Question: I've come up against a wall, and believe I am missing something quite simple.
I have a list that contains results from multiple wilcoxon tests (with Bonferroni corrections) and would like to produce a similar-looking table to the output of the Dunnett's test using 'multcomp' (i.e., with no row numbers showing up and nicely spaced).

When I print it as a dataframe, the row numbers show up and the text values in the columns are right-justified.
The list is created by:
> '''
for (i in 2:length(split.set)) {
wrs.mod <- suppressWarnings(wilcox.test(split.set[[1]]$VALUE, split.set[[i]]$VALUE))
stn.results[i - 1] <- as.character(unique(split.set[[i]]$TREATMENT))
stat.results[i - 1] <- as.numeric(wrs.mod$statistic)
p.results[i - 1] <- signif(wrs.mod$p.value, 3)
if (wrs.mod$p.value < 0.05/(length(split.set) - 1)) sig.results[i - 1] <- "*" else sig.results[i - 1] <- NA
}
wrs.results <- list(Treatment = stn.results, Statistic = stat.results, p = p.results, Significant = sig.results)
'''
How do I format this into a decent looking table for printing?
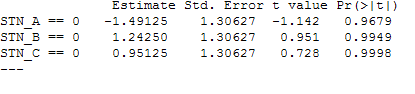
Answer: Instead of formatting it as a 'list', format it as a 'data.frame' and print that:
'''
wrs.results <- data.frame(Treatment = stn.results, Statistic = stat.results, Pvalue = p.results, Significant = sig.results)
print(wrs.results)
'''
You can customize the structure (and therefore the look) of the data frame in a couple of ways. You might prefer treatment to be row names:
'''
wrs.results <- data.frame(row.names = stn.results, Statistic = stat.results, Pvalue = p.results, Significant = sig.results)
'''
or customize the column names:
'''
colnames(wrs.results) = c("Treatment", "Statistic", "P(>|t|)", "Significance")
'''